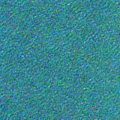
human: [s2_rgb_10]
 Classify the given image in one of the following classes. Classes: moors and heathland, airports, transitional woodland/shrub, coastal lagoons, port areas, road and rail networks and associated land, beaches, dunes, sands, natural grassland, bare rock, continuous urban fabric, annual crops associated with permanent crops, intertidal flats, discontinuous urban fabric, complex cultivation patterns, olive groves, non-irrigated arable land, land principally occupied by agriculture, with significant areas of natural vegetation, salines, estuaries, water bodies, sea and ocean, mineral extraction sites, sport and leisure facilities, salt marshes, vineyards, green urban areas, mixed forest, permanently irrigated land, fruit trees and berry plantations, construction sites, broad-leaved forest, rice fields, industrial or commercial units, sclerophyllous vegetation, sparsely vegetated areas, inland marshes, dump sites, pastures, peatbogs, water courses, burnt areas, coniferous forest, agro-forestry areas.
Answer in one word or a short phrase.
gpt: sea and ocean